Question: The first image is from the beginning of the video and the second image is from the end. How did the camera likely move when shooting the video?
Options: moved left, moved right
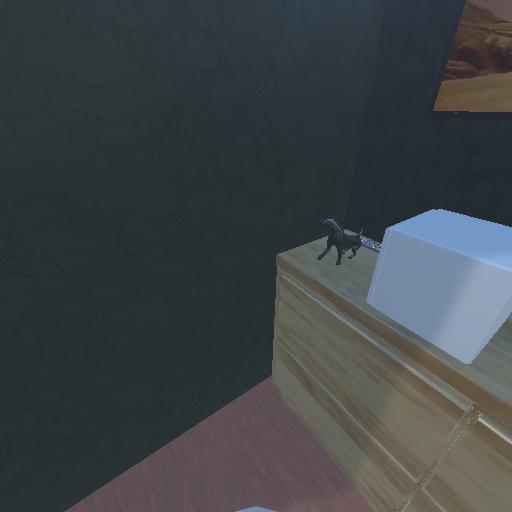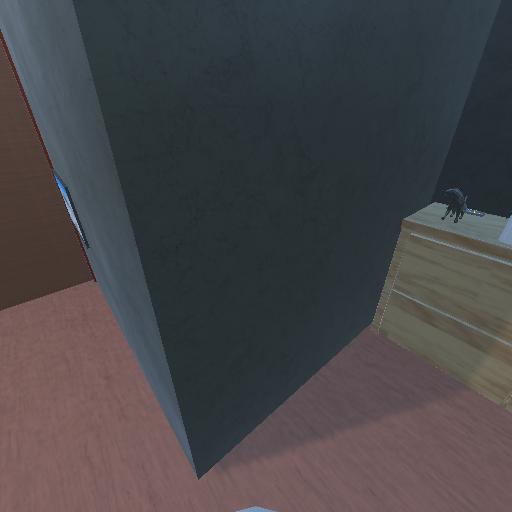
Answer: moved left